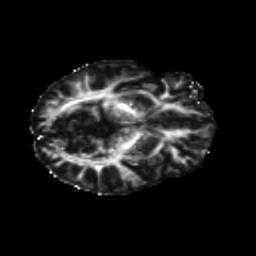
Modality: FA
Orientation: axial
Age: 29
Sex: female
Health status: healthy
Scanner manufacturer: siemens
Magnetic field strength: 3 T
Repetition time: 8.6 s
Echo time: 0.095 s